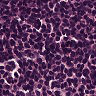
Metastatic tissue present: no